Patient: sex F, age 52
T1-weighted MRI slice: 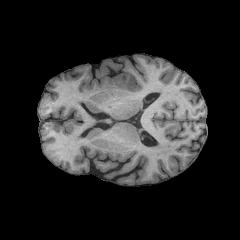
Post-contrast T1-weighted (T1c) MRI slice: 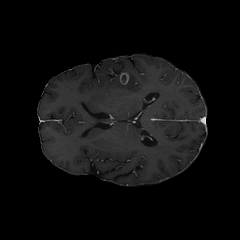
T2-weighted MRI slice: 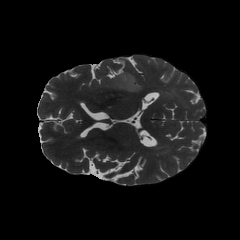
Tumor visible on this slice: yes
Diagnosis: Glioblastoma, IDH-wildtype
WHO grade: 4